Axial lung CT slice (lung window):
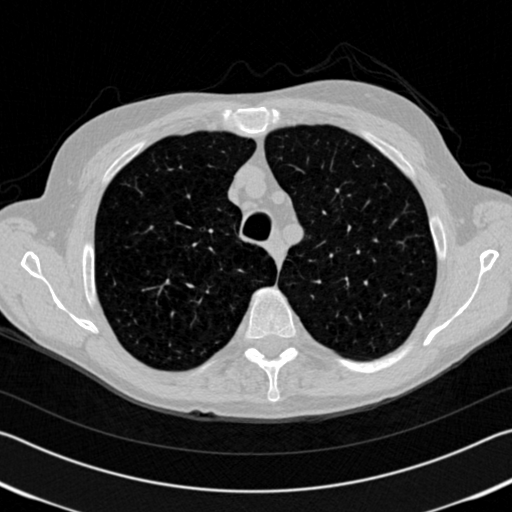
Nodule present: no